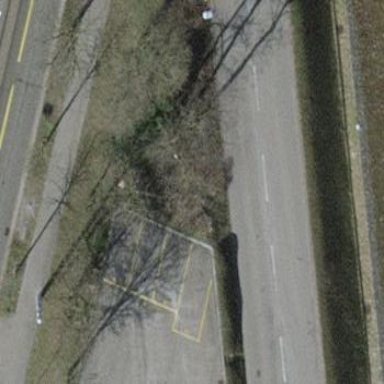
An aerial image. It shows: Parking area available.